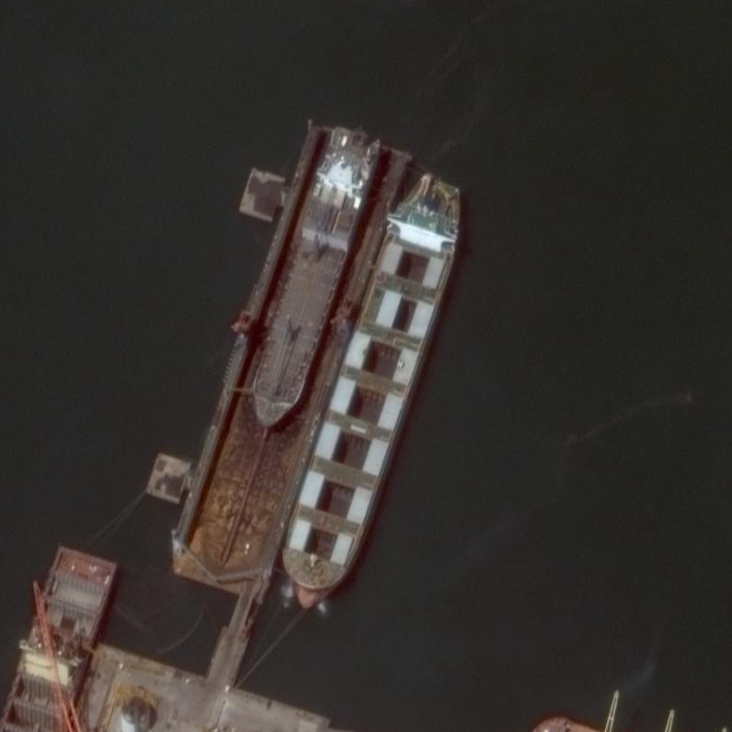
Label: civil